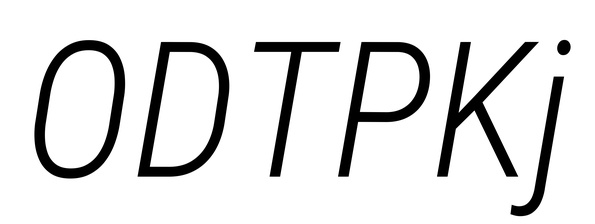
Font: Roboto-Italic_Condensed_Light_Italic